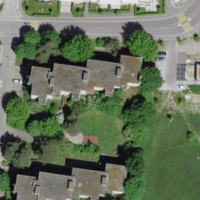
EUNIS habitat code: 55
Species observed at this site:
Pieris rapae
Geranium robertianum
Gonepteryx rhamni